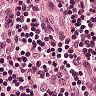
Metastatic tissue present: no